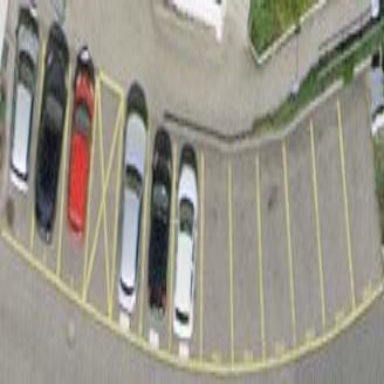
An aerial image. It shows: Parking available on the street side.